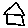
Label: house